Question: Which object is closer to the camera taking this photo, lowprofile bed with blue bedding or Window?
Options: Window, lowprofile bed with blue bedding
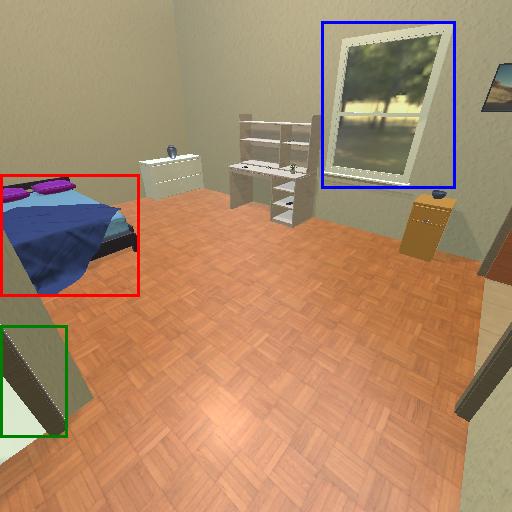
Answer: Window